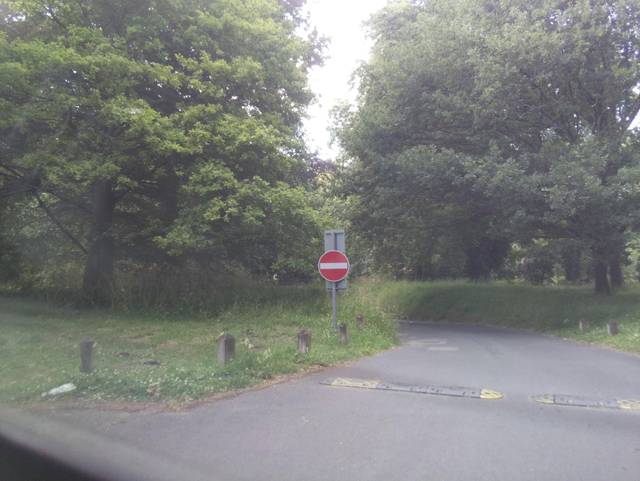
Region: United Kingdom
Coordinates: 51.269, 0.5398